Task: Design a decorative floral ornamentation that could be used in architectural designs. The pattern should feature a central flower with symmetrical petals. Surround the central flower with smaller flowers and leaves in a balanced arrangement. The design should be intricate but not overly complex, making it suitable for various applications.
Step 610:
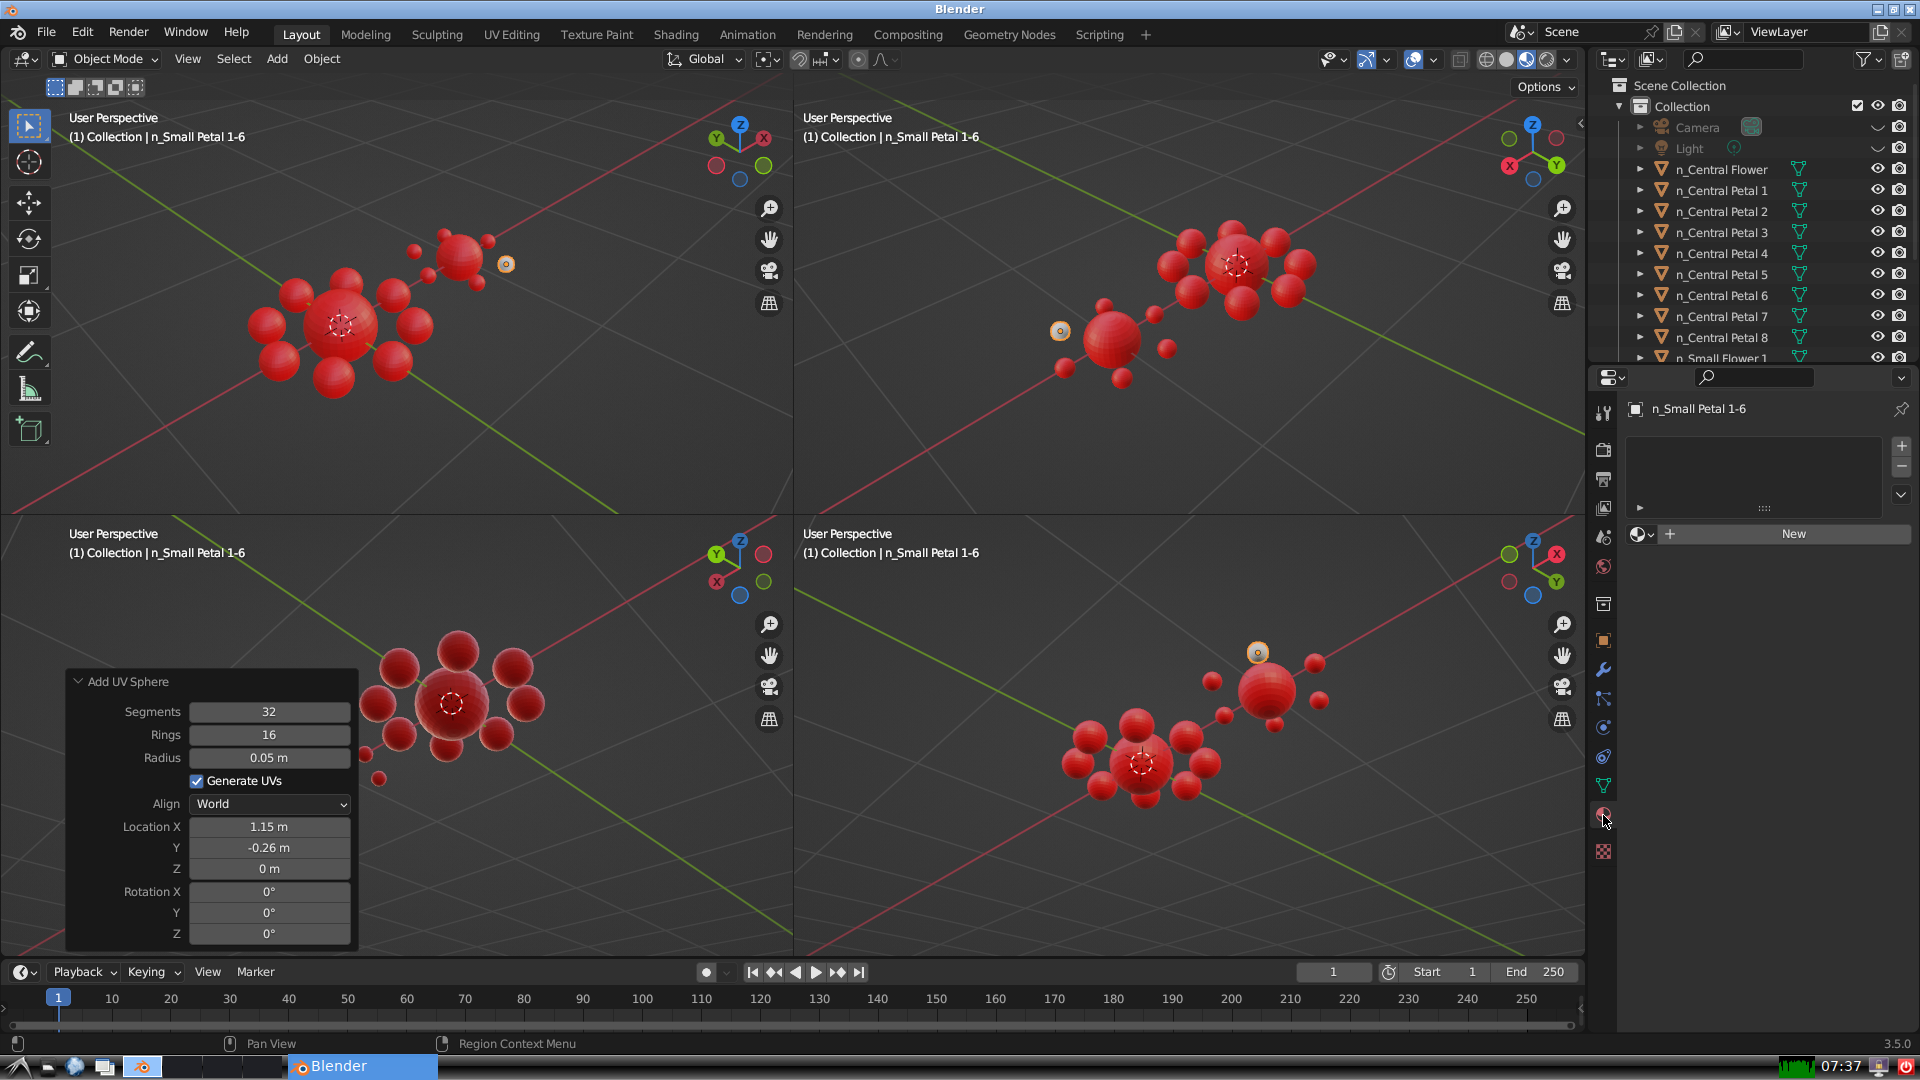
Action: {"mouse_move": [1636, 534]}